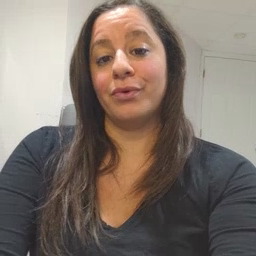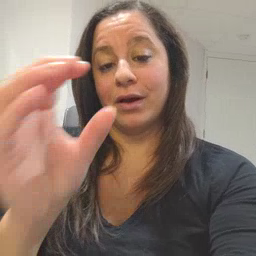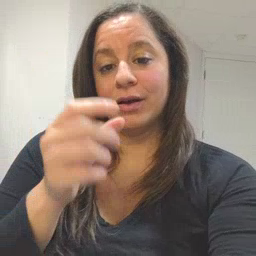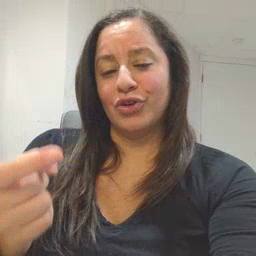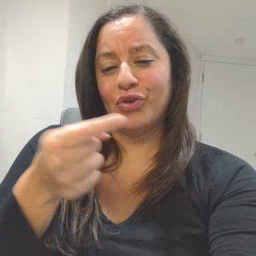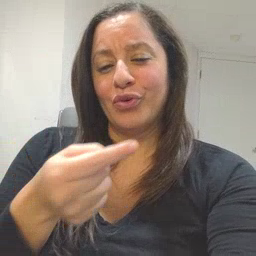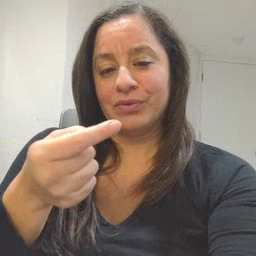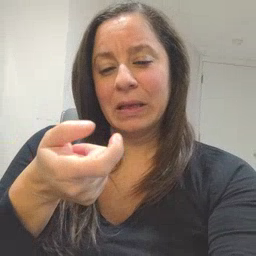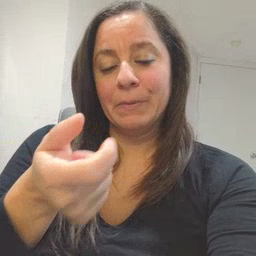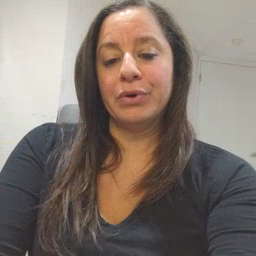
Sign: owie